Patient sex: F
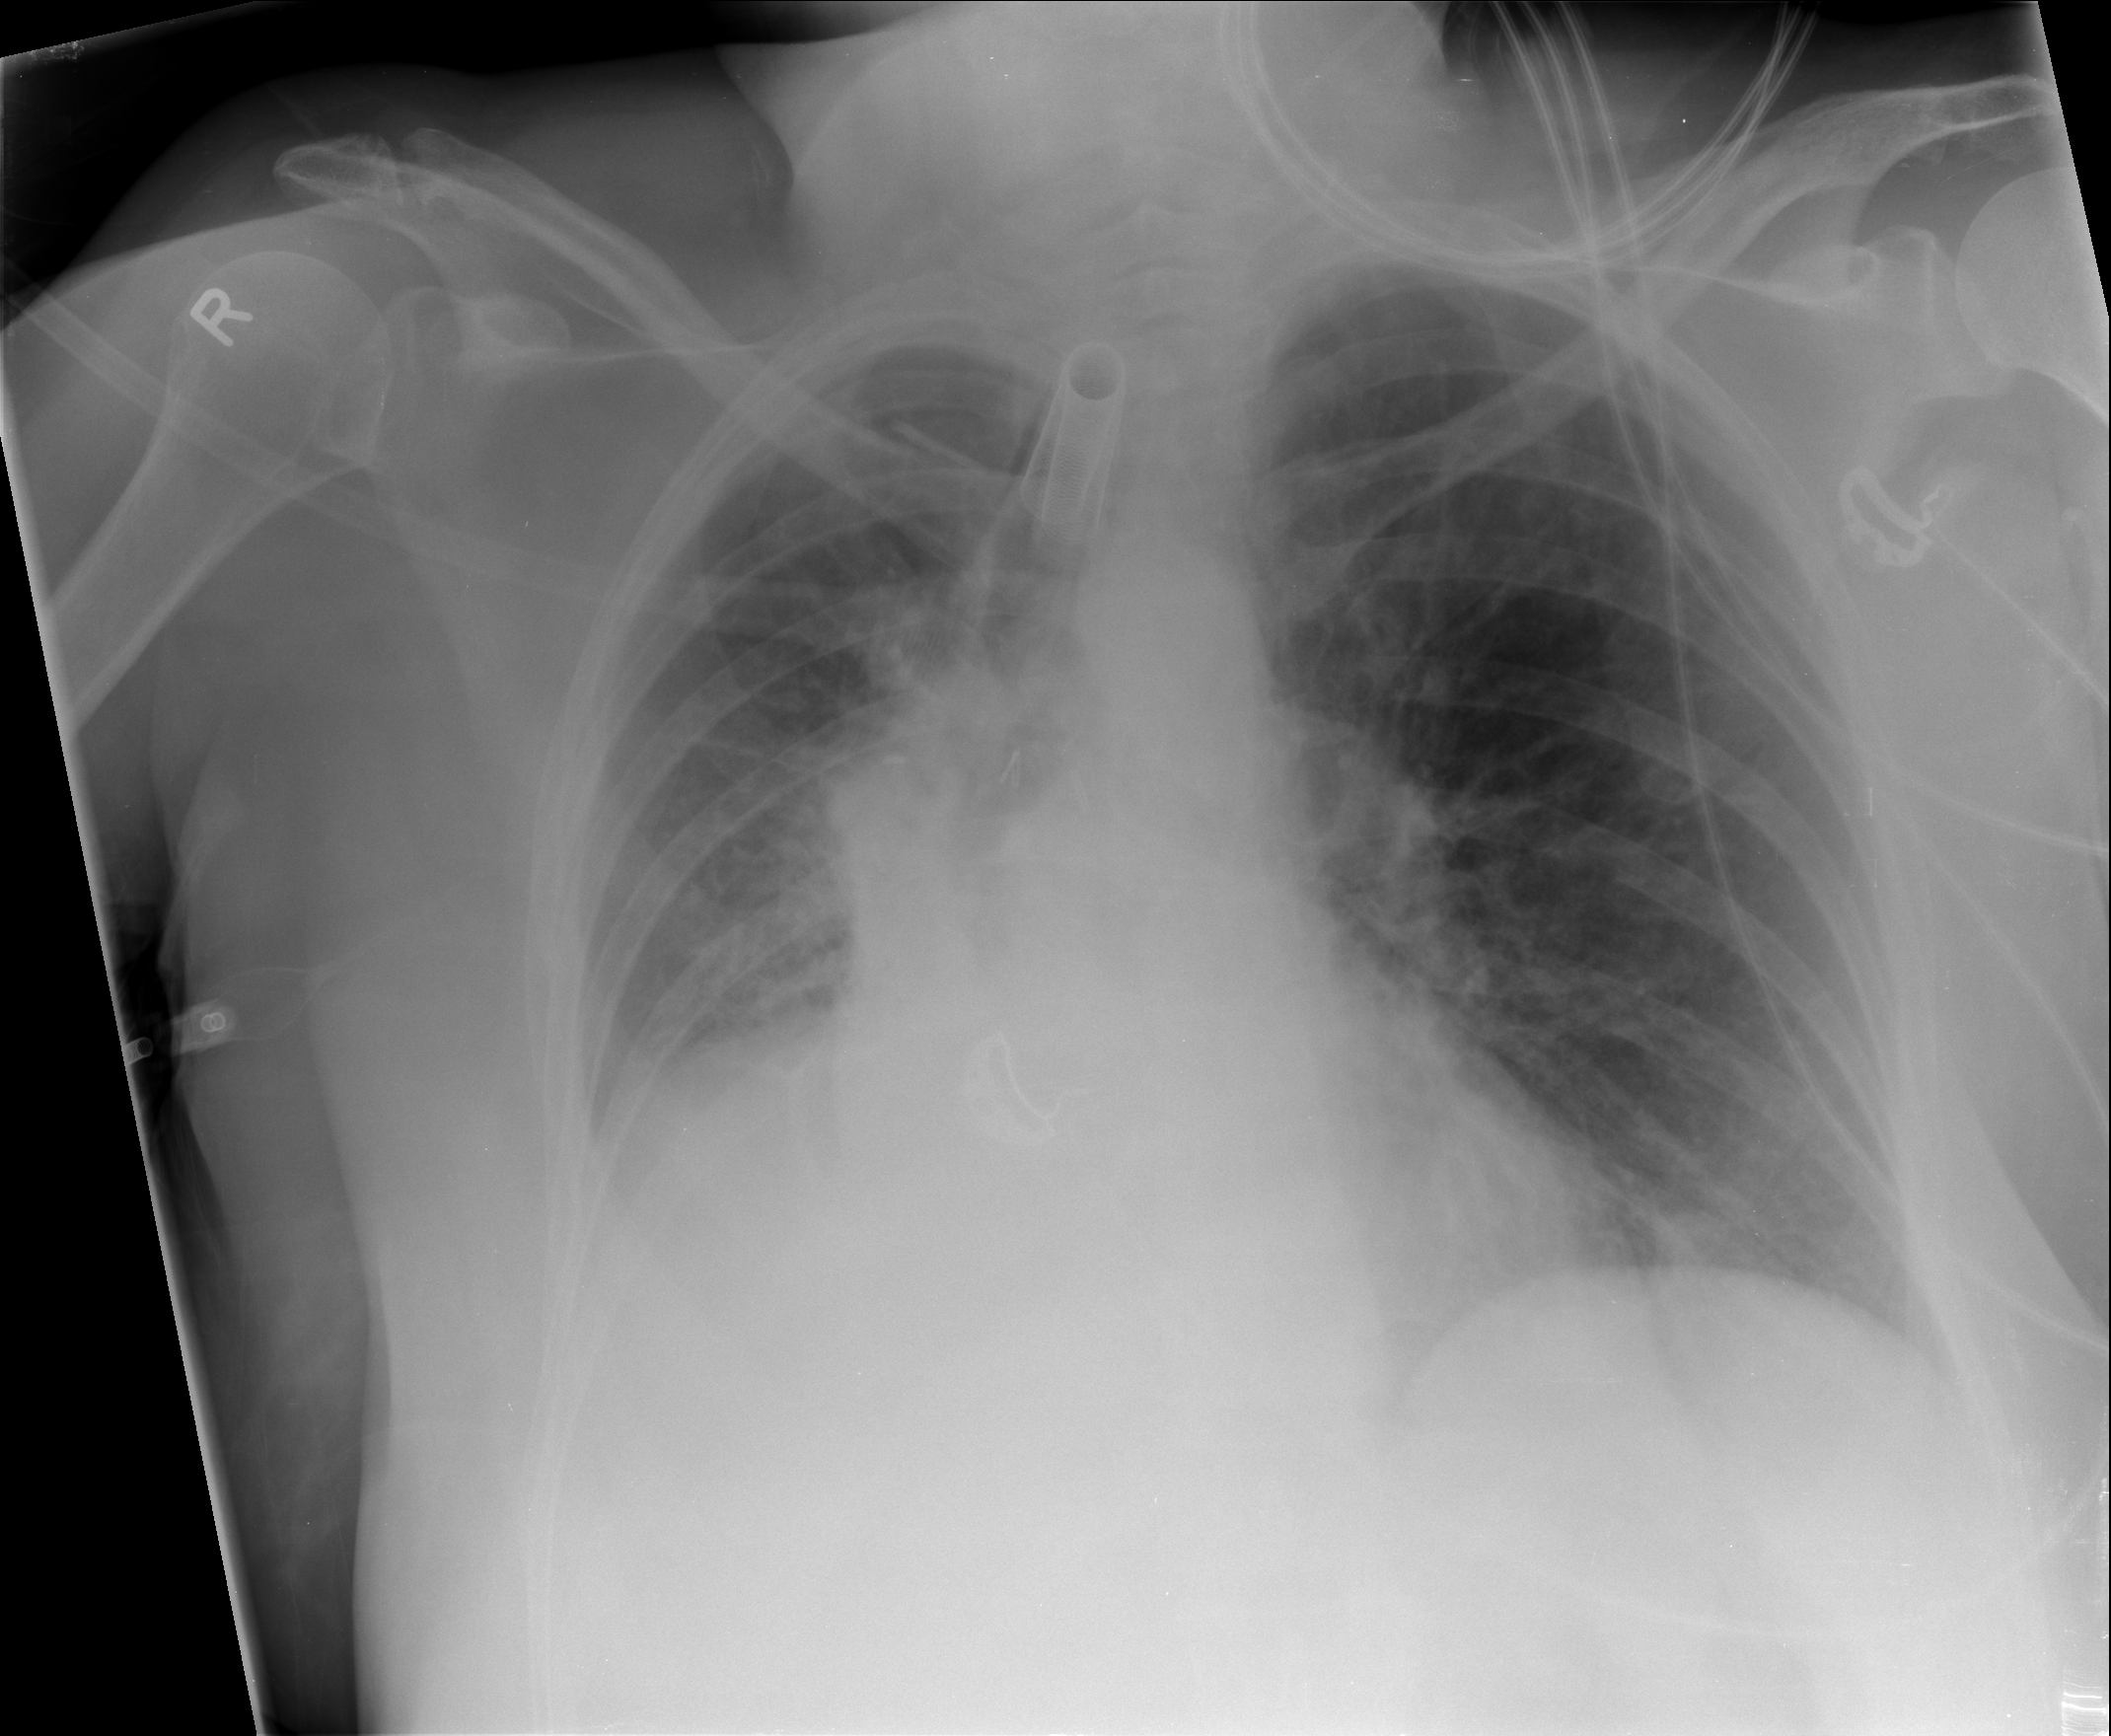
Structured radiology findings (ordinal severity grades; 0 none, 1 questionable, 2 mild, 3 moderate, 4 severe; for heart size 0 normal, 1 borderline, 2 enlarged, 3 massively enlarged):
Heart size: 0
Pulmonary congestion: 0
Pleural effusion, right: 1
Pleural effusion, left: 0
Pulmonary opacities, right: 0
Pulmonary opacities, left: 0
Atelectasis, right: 2
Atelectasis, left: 0